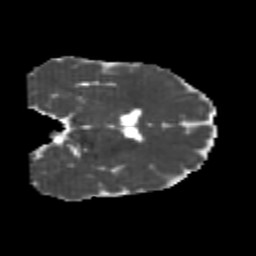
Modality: MD
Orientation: coronal
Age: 24
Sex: female
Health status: healthy
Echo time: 0.074 s